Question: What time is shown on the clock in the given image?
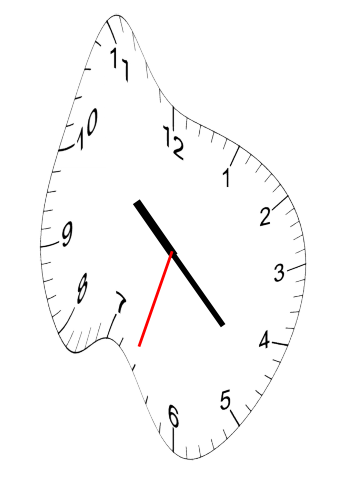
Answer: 10:22:33